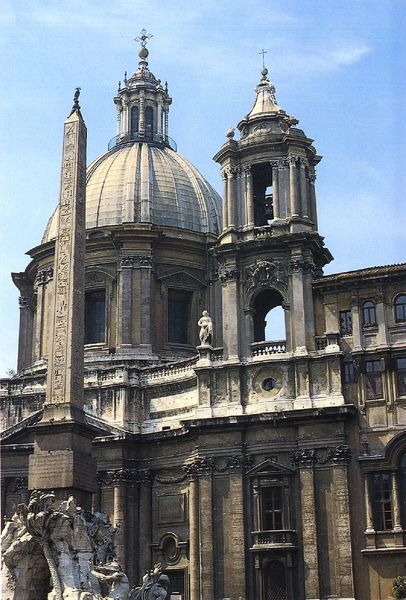
Titel: Obelisk auf der Piazza Navona in Rom
Standort: Rom, Piazza Navona, Obelisk (EU - I - Latium)
Schlagwörter: blau, kirchturm, fenster, laterne, pfeiler, gebäude, schloss, architektur, barock, kirche, renaissance, brunnen, kreis, rund, turm, skulptur, statue, relief, fassade, giebel, pilaster, rundbogen, kuppel, foto, kreuz, balustrade, kapitelle, rom, fries, portal, gesims, obelisk, glocken, sakralbau, basilika, bauwerk, kranzgesims, petersdom, occulus, st. peter, peter, plstik, pietro, pilster, piazza navona, trevi, gebeude, rigur, sakralbai